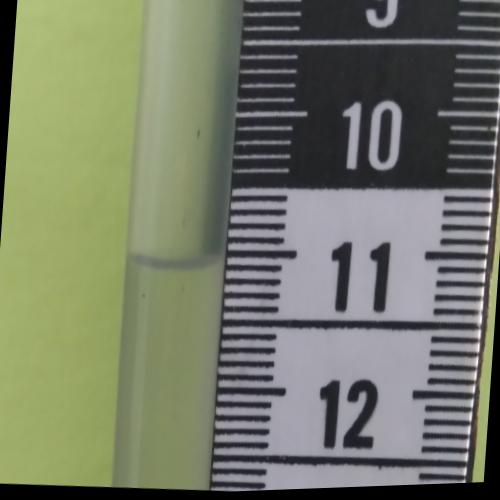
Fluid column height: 11.1 cm